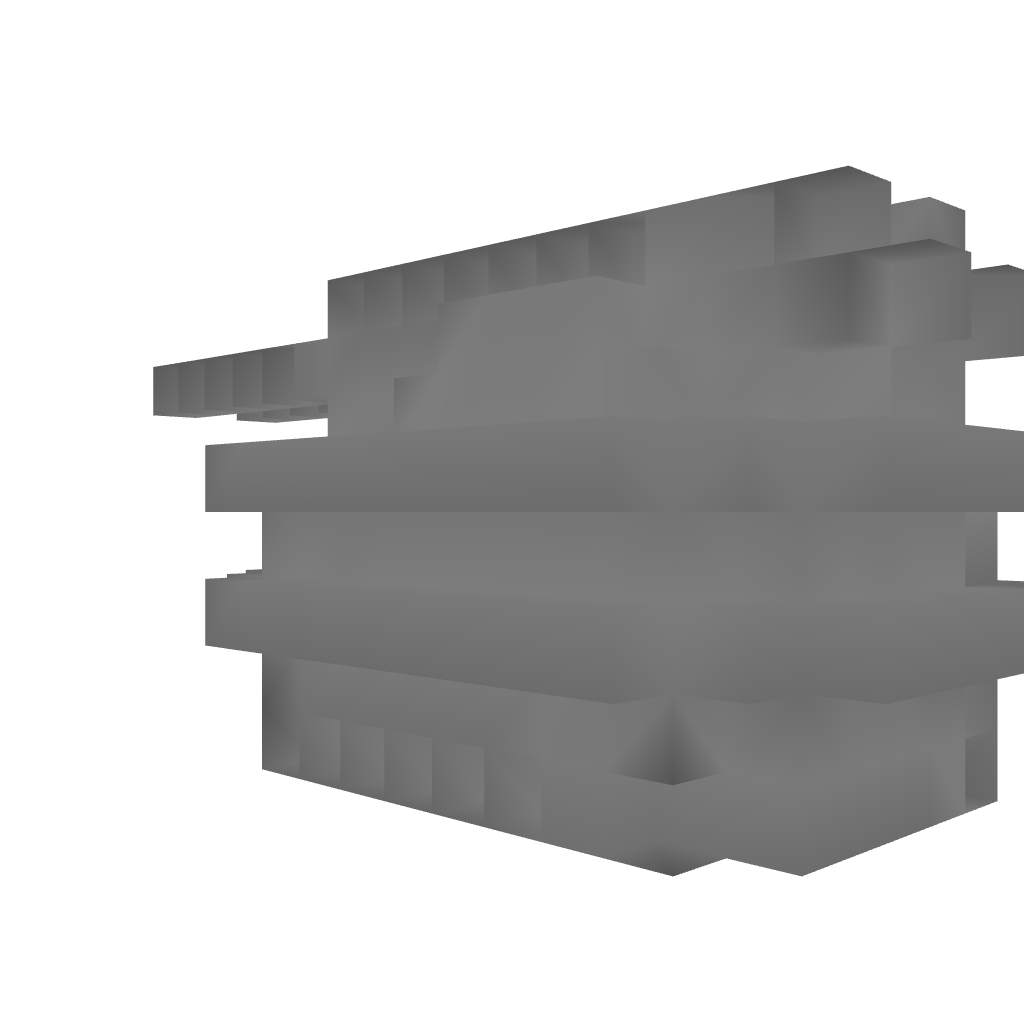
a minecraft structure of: Shootable tank !!